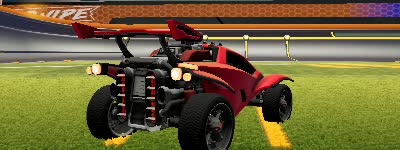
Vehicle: octane